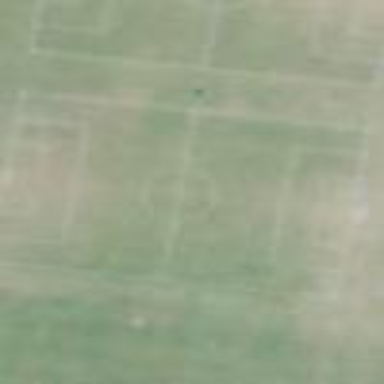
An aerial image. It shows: Soccer pitch designated for leisure and sports activities.